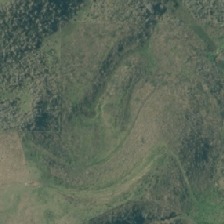
Land cover: grose_broom